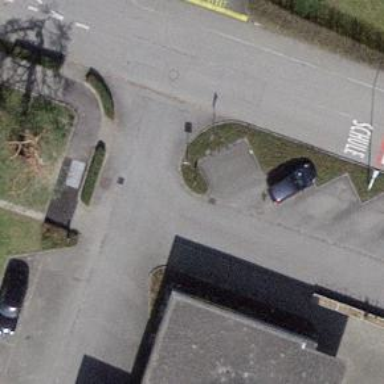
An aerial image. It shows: Bicycle parking area with stands available.